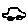
Label: car